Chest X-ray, PA view. Patient: 51 years old, sex M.
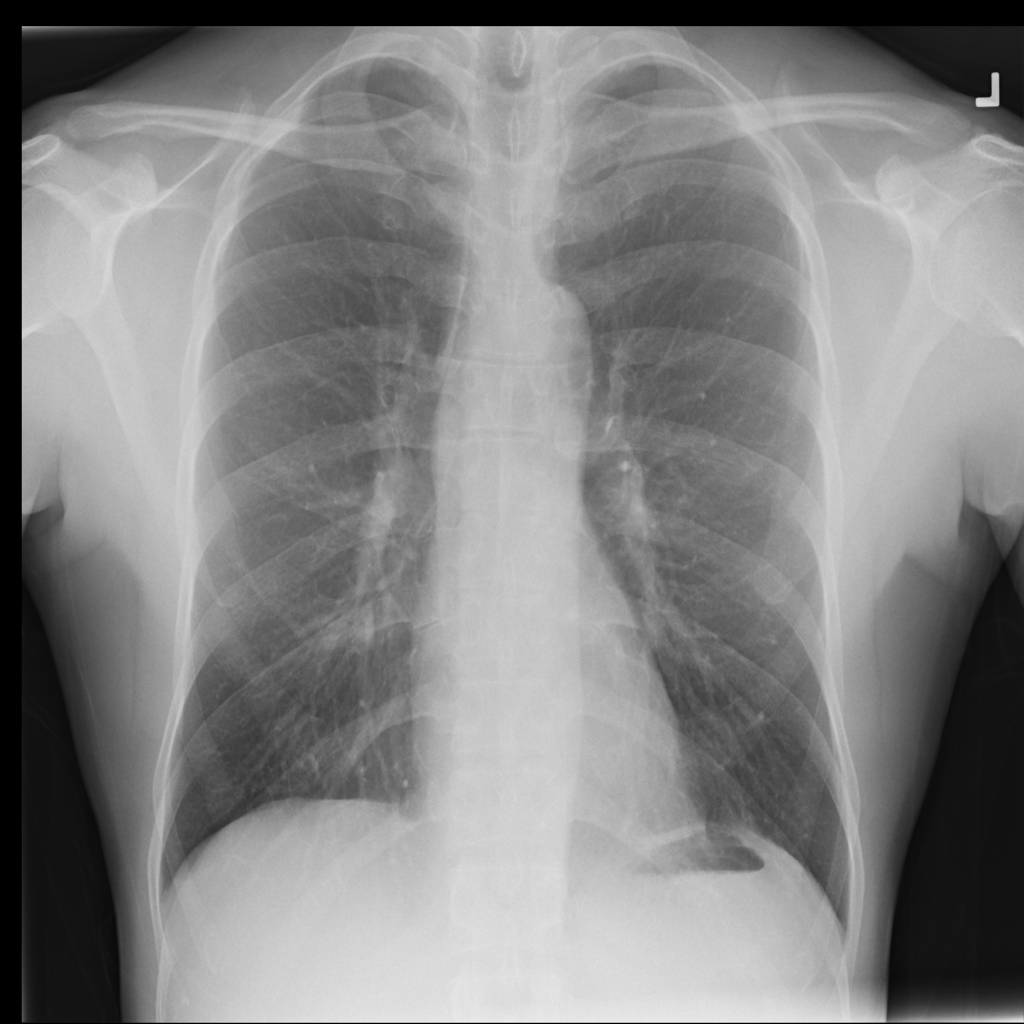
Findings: No Finding